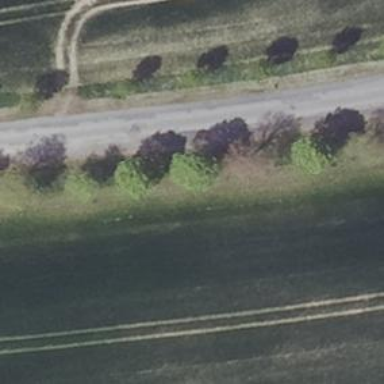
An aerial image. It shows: Row of deciduous broadleaved trees.